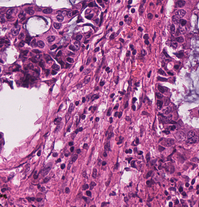
Tumor epithelial tissue: yes
Tumor-associated stroma tissue: yes
Normal tissue: no